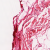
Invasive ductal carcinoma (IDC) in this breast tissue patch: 0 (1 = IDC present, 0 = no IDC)